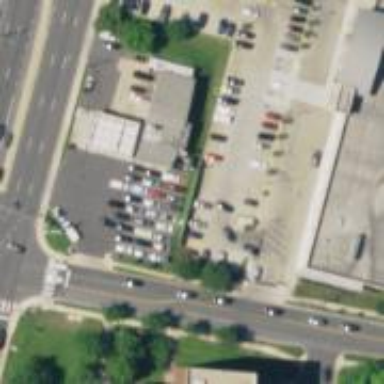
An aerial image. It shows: Convenience shop.